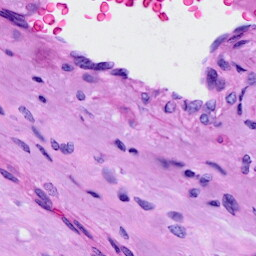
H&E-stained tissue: Cervix